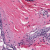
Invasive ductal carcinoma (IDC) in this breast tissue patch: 0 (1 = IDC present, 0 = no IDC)